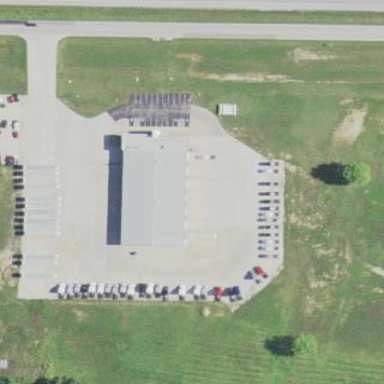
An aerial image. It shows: Parking area.